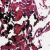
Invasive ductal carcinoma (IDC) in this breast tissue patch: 0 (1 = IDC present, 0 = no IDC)